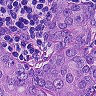
Metastatic tissue present: yes